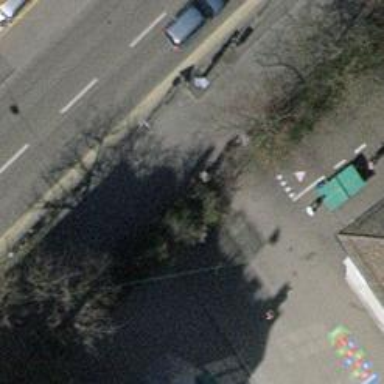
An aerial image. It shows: Entrance to school.